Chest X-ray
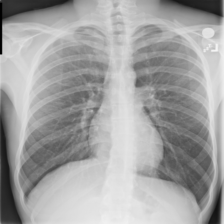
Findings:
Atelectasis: negative
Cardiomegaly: negative
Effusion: negative
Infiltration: negative
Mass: negative
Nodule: negative
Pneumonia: negative
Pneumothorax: negative
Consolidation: negative
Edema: negative
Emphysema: negative
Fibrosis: negative
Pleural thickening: negative
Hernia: negative